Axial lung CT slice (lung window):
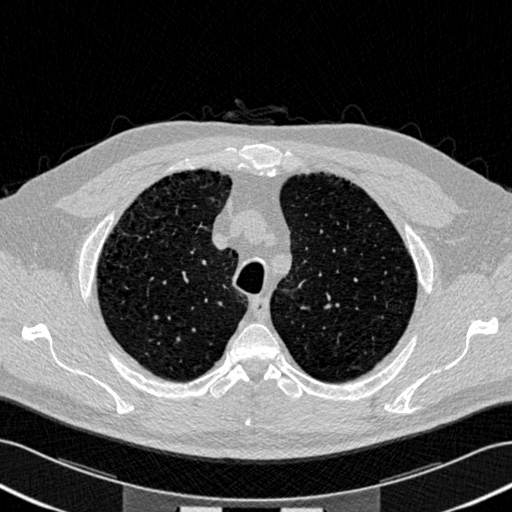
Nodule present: no